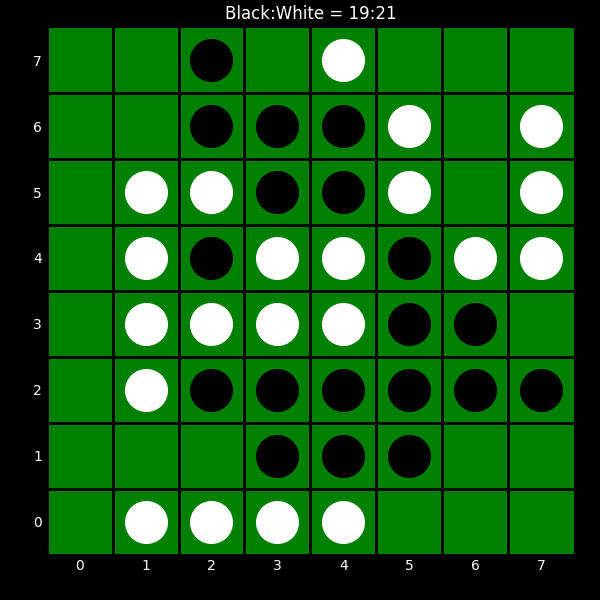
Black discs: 19
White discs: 21